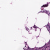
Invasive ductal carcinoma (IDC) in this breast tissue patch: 1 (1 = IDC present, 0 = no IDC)